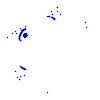
Particle: electron